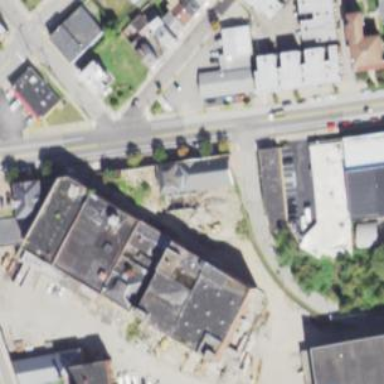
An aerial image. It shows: Commercial building.